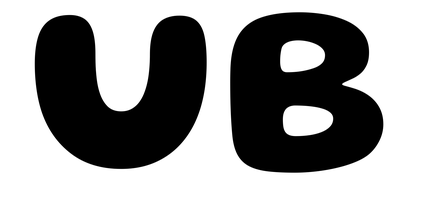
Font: Gluten_Bold